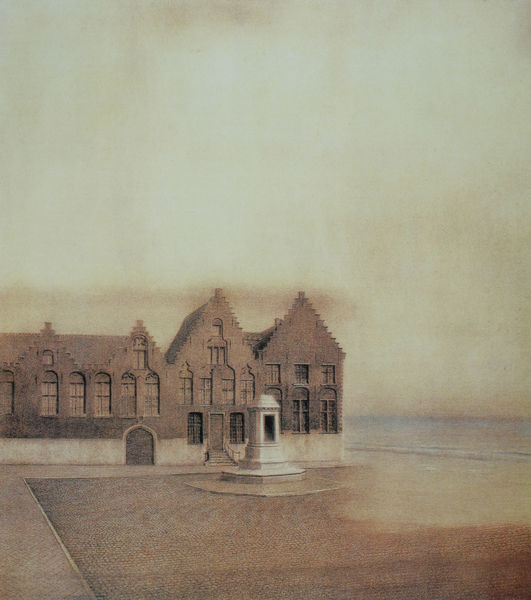
Titel: Die verlassene Stadt
Künstler: Fernand Khnopff
Standort: Brüssel
Institution: Musées Royaux des Beaux-Arts de Belgique
Schlagwörter: blau, himmel, meer, schatten, wasser, weiß, wolken, aquarell, fluss, landschaft, see, stadt, ufer, braun, fenster, grau, licht, säule, tür, dach, gebäude, haus, rot, schleier, wolke, malerei, symbolismus, architektur, sockel, steine, horizont, häuser, england, gotik, brunnen, weiher, statue, küste, strand, ansicht, bogen, fassade, pflaster, leer, leere, verlassen, dorf, dächer, giebel, dunst, grafik, graphik, nebel, backstein, platz, rundbogen, romantik, treppe, treppen, untergang, deutsch, stufen, menschenleer, geheimnisvoll, surreal, tor, ozean, verfall, eingang, nische, kloster, geheimnis, denkmal, druck, lithografie, bahnhof, koloriert, niederländisch, entwurf, portal, verschwommen, verwischt, gotisch, mittelalter, fachwerk, überschwemmung, nordsee, khnopff, monument, neogotik, stufengiebel, treppengiebel, wassser, undurchsichtig, brügge, in weiss, belgien, brüggew, geisterstadt, nordische häuser, meer rechts, pagode vor den häusern, großes tor, trepengiebel, überschwemmen